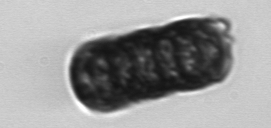
Label: Paralia_sulcata